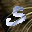
Label: 5